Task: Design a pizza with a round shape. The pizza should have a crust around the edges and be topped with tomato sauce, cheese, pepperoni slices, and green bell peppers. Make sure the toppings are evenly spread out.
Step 142:
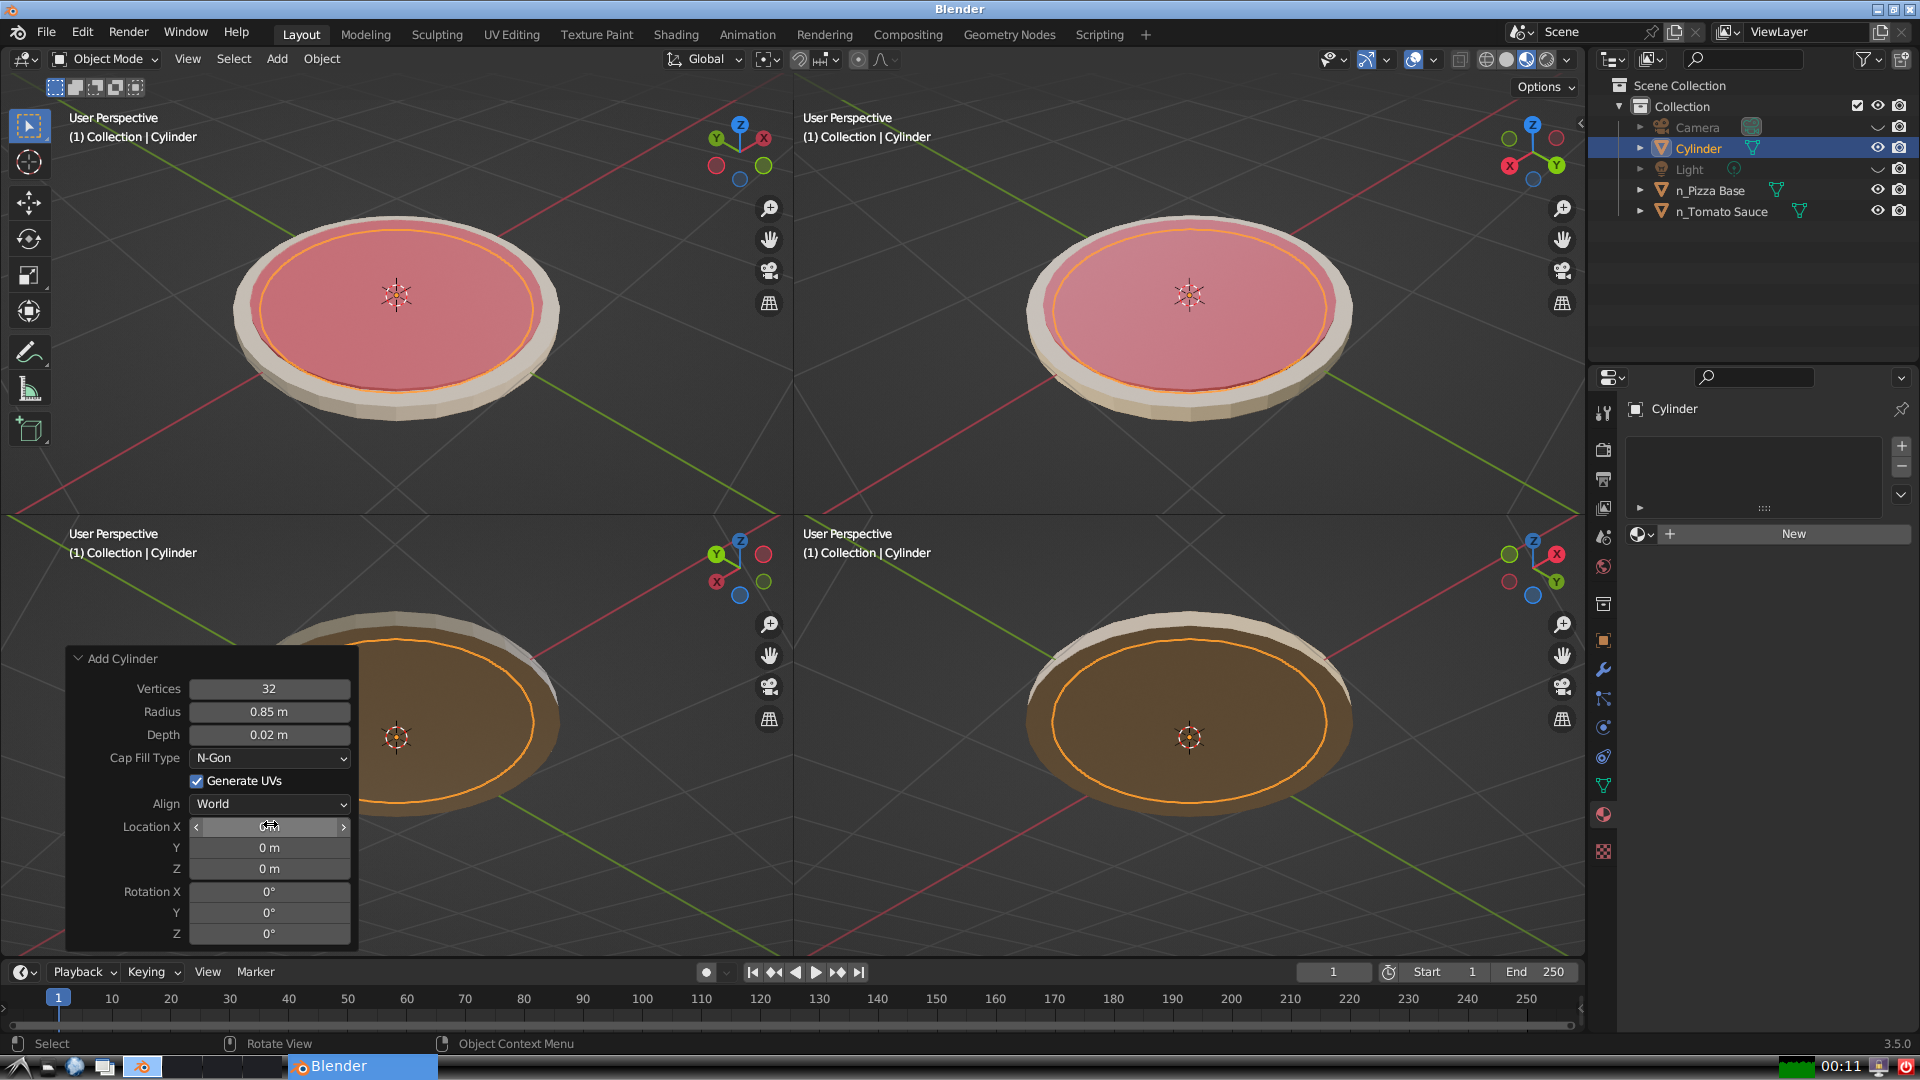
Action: click: no